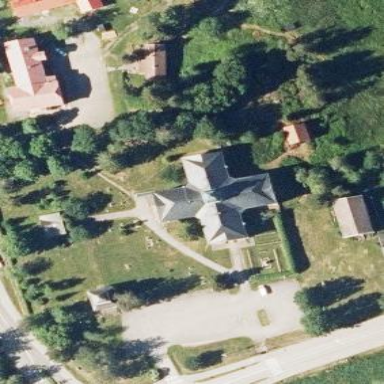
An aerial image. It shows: Building serving as place of worship.